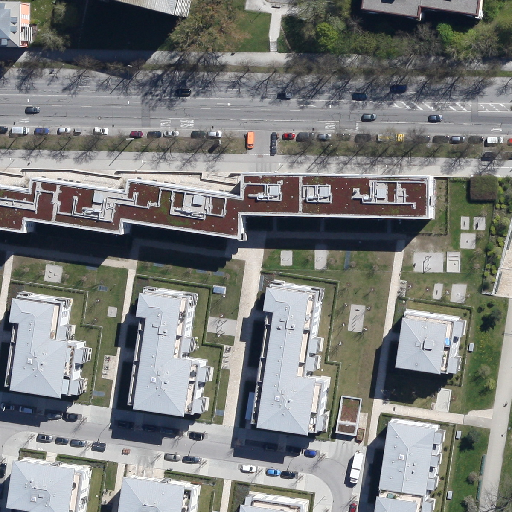
Referring expression: truck